Interaction volume radius: 5 \u00c5
Interaction volume height: 30 \u00c5
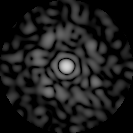
Disorder parameter: 0.8488